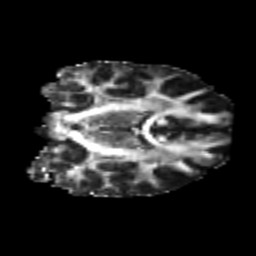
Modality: FA
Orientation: coronal
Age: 22
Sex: female
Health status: healthy
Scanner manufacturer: philips
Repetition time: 7.384 s
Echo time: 0.08599 s